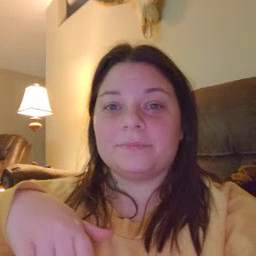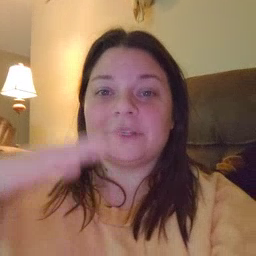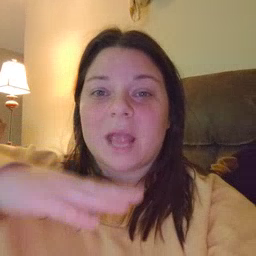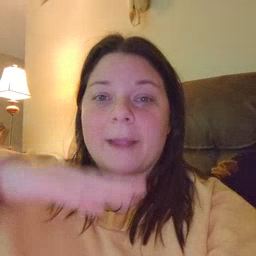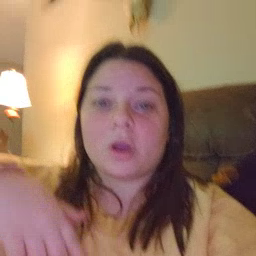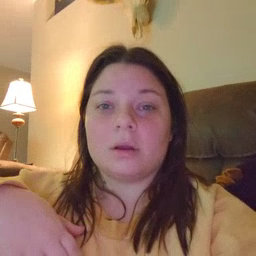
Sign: table